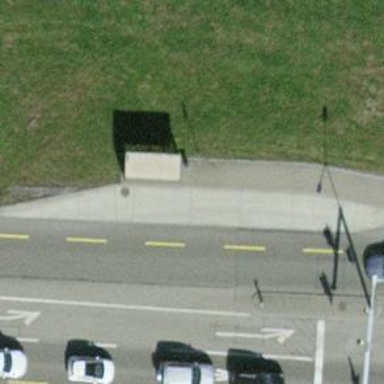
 serving as platform for public transportation."